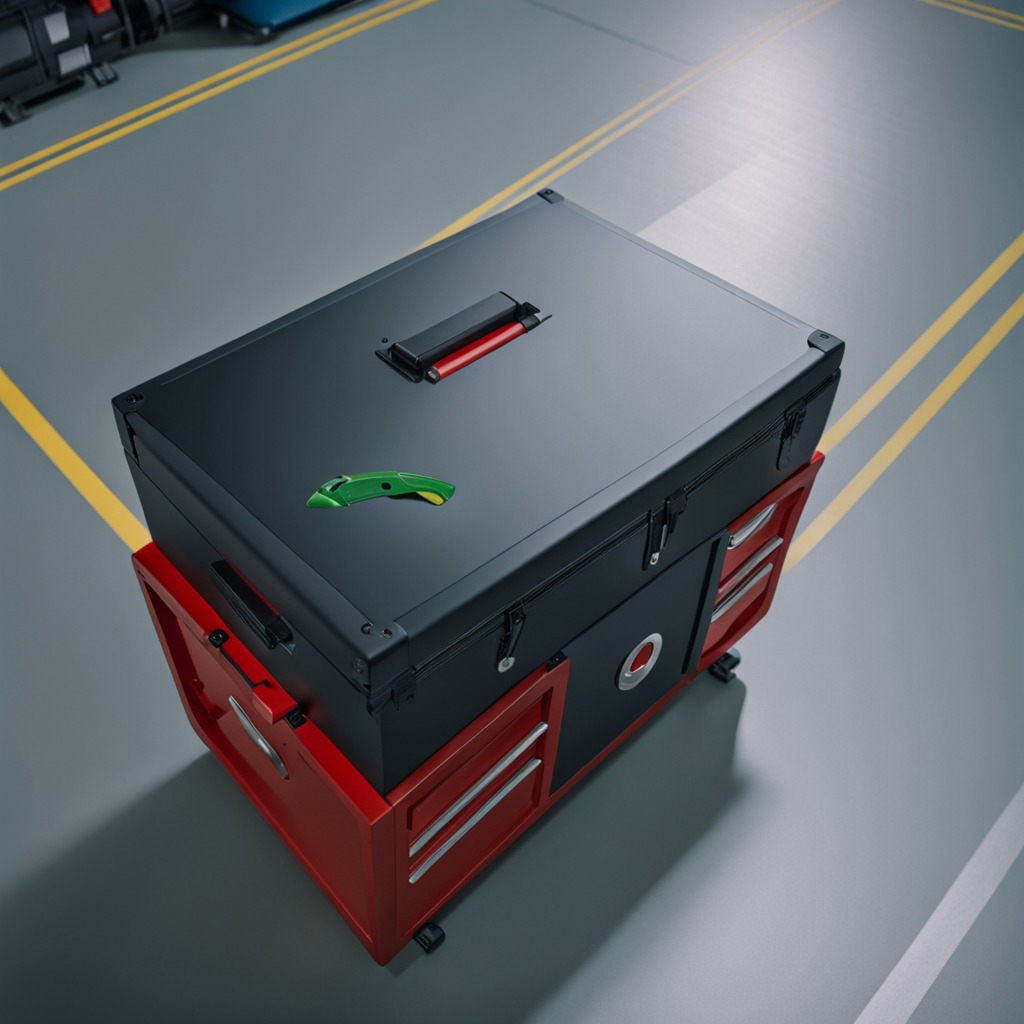
A utility knife is lying on the toolbox surface in an airplane hangar workshop 8K.